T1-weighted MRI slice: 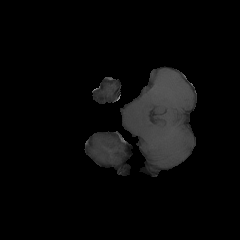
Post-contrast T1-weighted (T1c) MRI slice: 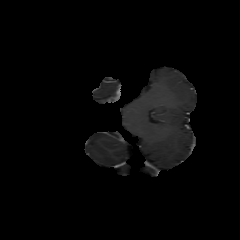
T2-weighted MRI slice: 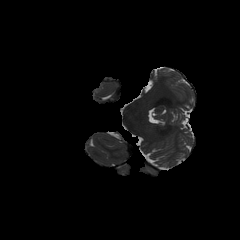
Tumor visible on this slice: no